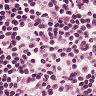
Metastatic tissue present: no